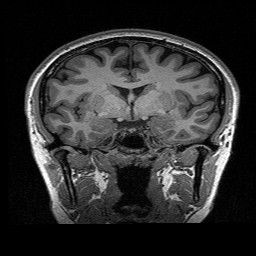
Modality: T1w
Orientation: sagittal
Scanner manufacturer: siemens
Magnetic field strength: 3 T